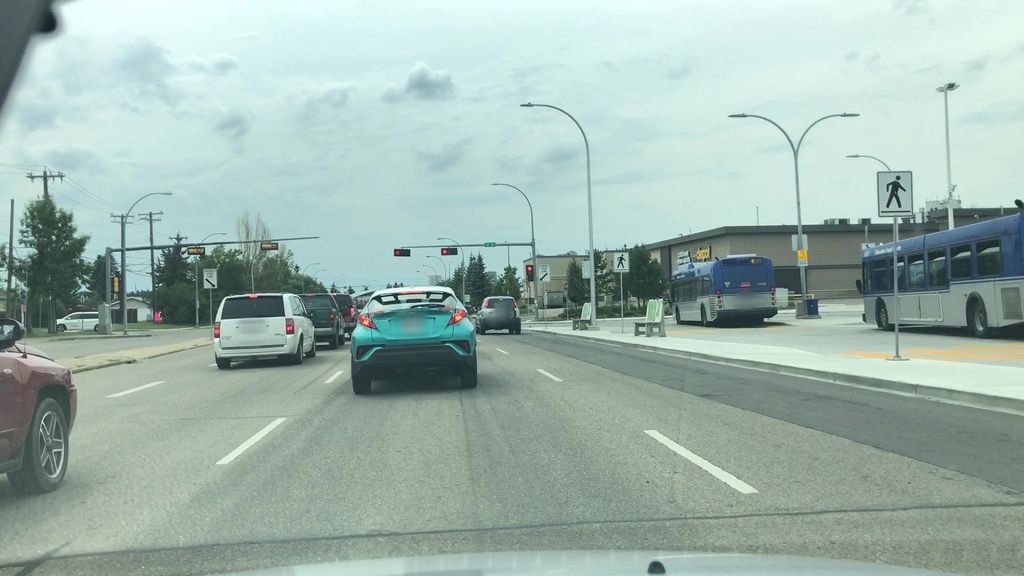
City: edmonton